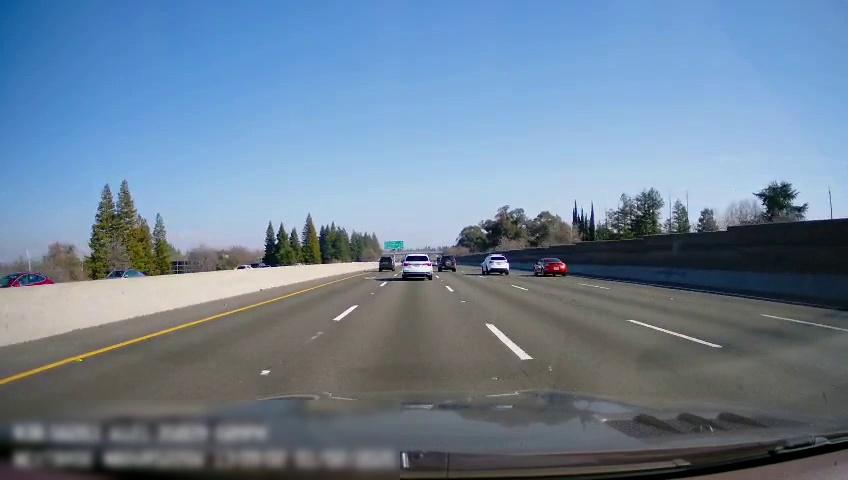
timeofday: Day
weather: Sunny
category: Drivable Space
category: Vehicles | Car
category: Vehicles | Car
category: Vehicles | Car
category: Vehicles | Truck
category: Vehicles | Car
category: Vehicles | SUV
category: Vehicles | SUV
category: Vehicles | Car
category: Vehicles | SUV
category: Lanes | Alternate Lane
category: Lanes | Current Lane
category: Lanes | Current Lane
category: Lanes | Alternate Lane
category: Lanes | Alternate Lane
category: Lanes | Alternate Lane
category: Traffic | Signs